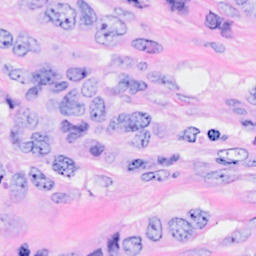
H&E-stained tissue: Breast